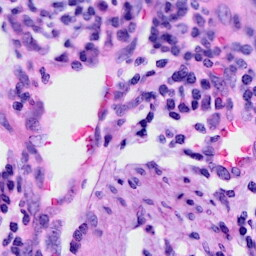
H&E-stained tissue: Cervix